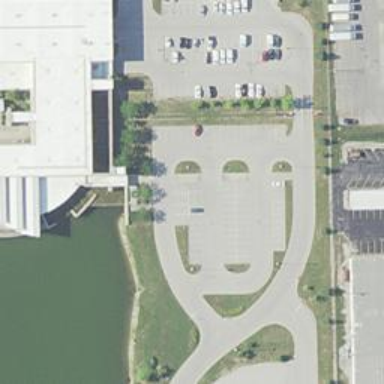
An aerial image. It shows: Parking space is available.